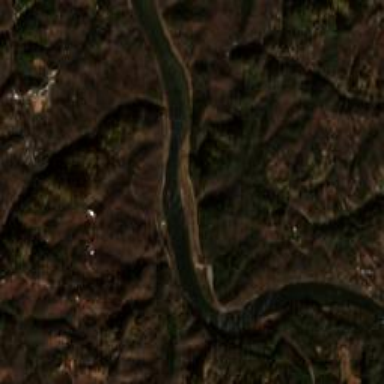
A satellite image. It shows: Beautiful view of river.